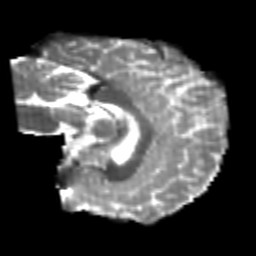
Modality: T2w
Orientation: sagittal
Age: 22
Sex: male
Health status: healthy
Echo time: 0.074 s